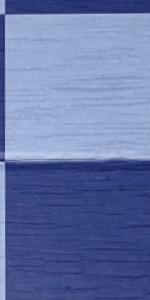
Label: Empty